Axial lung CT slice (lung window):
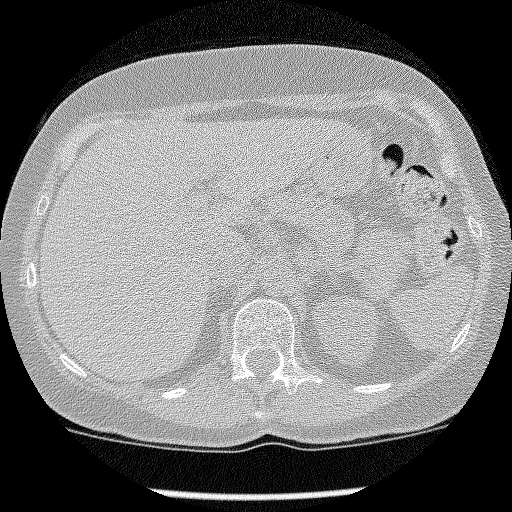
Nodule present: no